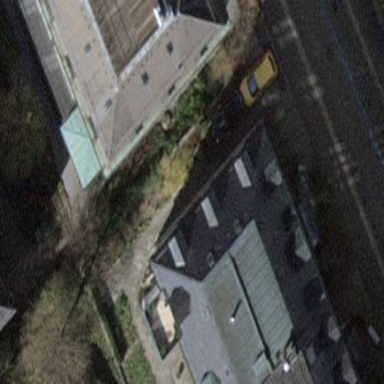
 with its orientation across the structure."